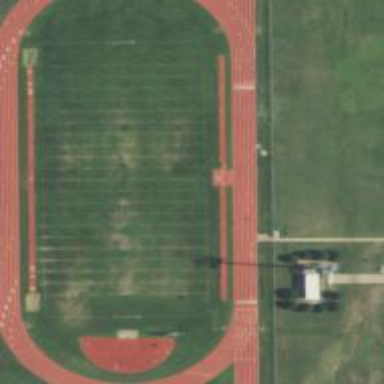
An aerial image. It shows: American football pitch for leisure and sport activities.